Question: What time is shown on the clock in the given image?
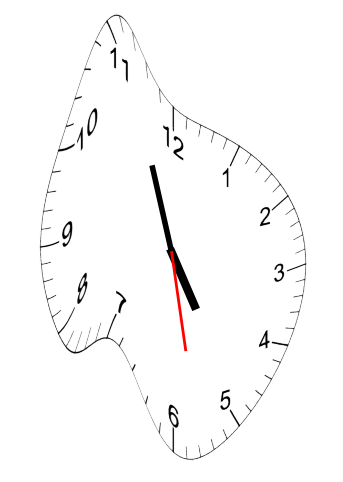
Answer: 04:56:28